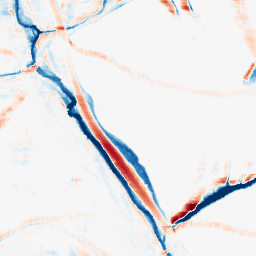
Category: morphological
Decomposition family: morphological_rect
Decomposition parameters: operation: average
width: 20
height: 10
Upsampling method: regularized
Upsampling parameters: scale: 4
lambda_reg: 0.01
Upsampling scale: 4